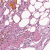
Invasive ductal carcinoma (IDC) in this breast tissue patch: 0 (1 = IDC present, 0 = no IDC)